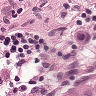
Metastatic tissue present: no